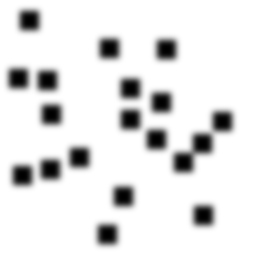
Squares: 19
Triangles: 0
Stars: 0
Total shapes: 19